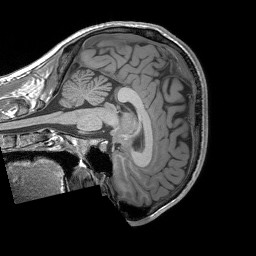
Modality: T1w
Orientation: sagittal